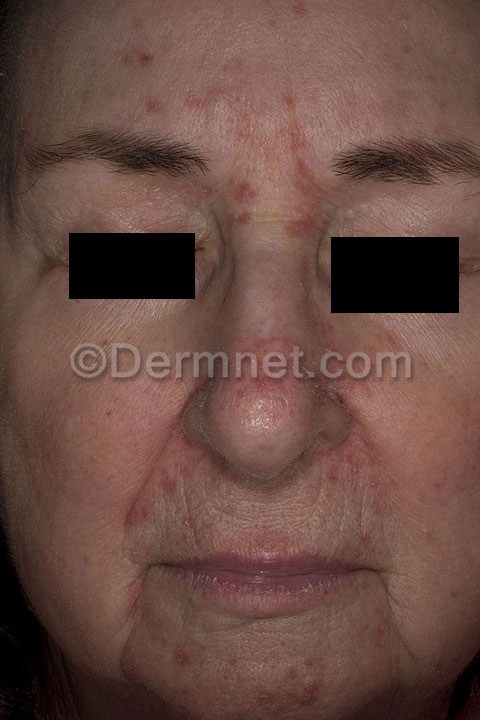
Disease: Psoriasis pictures Lichen Planus and related diseases